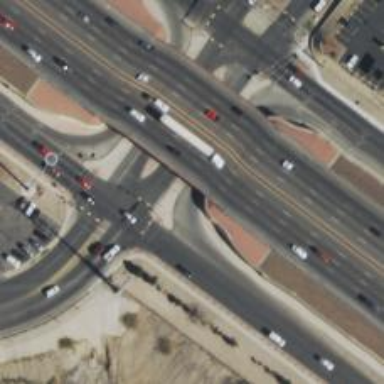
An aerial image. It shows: Frontage road connected to secondary link road.